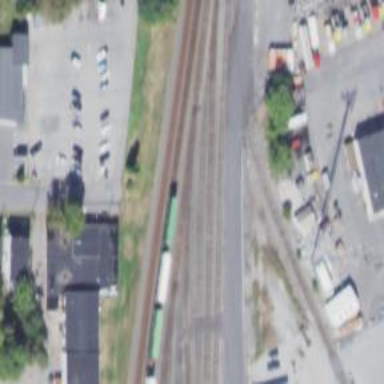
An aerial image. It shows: Railway siding for service.